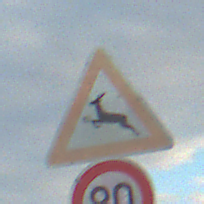
Verkehrszeichen: WildwechselRechts
Zusatzzeichen unten: Geschwindigkeit80
Umgebung: Outdoor, RoadRail
Tageszeit: SunriseSunset
Wetter: PartlyCloudy
Licht: Natural
Jahreszeit: NotSpecified
Kontrast: MediumContrast